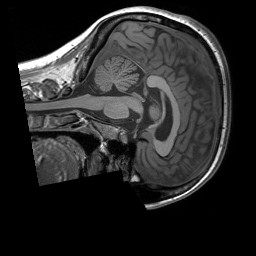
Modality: T1w
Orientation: sagittal
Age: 25
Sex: female
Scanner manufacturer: siemens
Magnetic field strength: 3 T
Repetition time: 1.9 s
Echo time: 0.00252 s